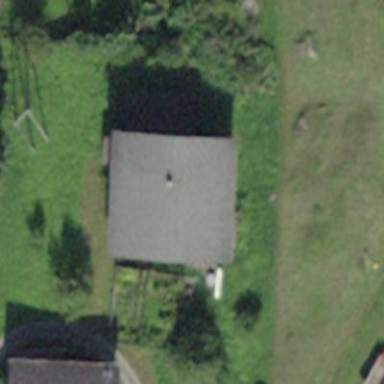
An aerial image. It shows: Residential building.